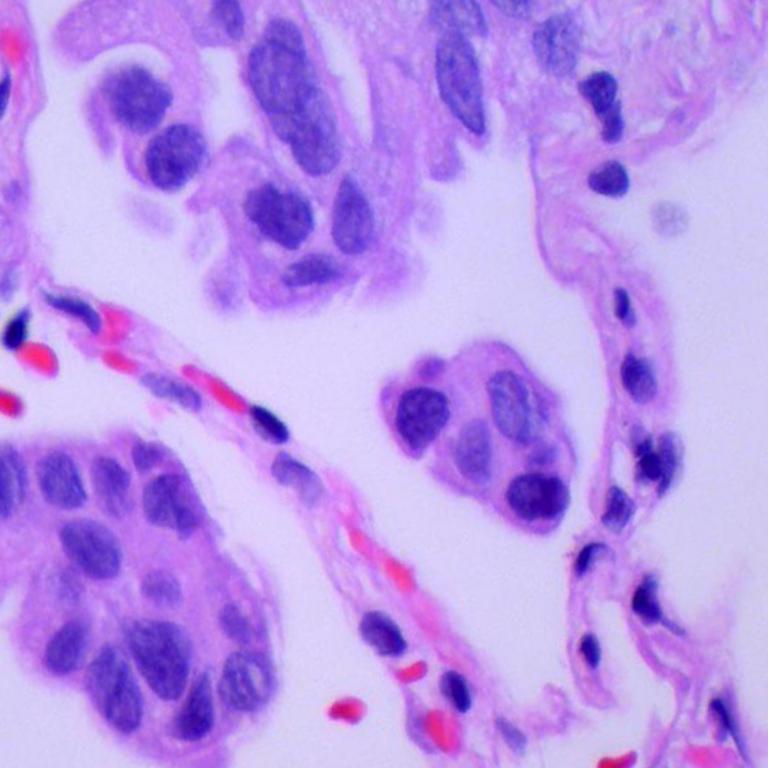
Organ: lung
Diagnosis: adenocarcinomas